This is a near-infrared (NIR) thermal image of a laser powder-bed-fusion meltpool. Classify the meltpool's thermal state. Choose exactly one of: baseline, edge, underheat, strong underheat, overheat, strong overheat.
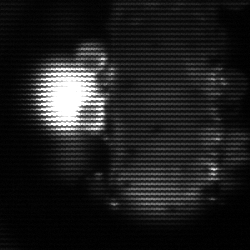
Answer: strong underheat